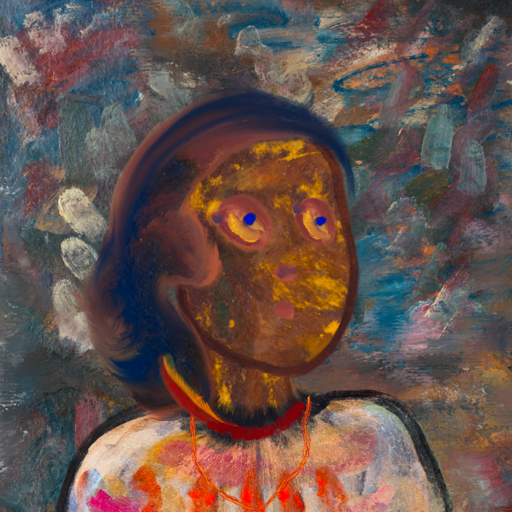
Background: Boggyland, Head And Neck Side: Comrade, Face Side: Mother_And_Son_Son, Bust: Childish, Hair Side: Mother_And_Son_Son, Head Accessory: Blank, Second Necklace: Gypsy_Mother_2, Necklace: Pipe, Baby: Blank